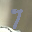
Label: 7